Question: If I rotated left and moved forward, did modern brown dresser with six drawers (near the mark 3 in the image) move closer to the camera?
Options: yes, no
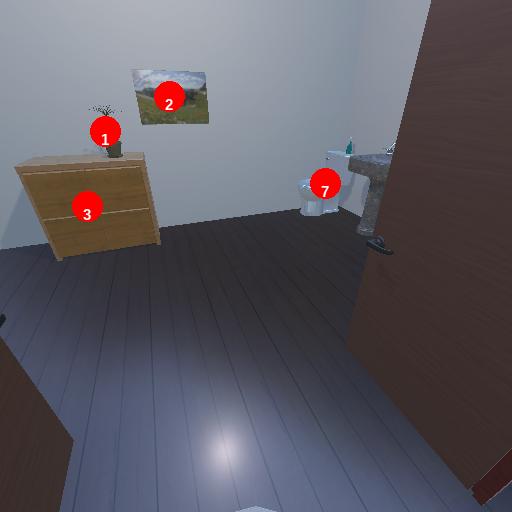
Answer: yes